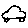
Label: car